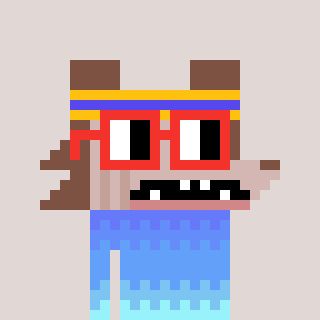
a pixel art character with square red glasses, a werewolf-shaped head and a hotbrown-colored body on a warm background